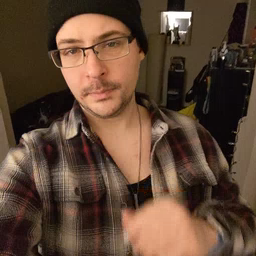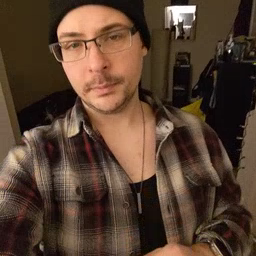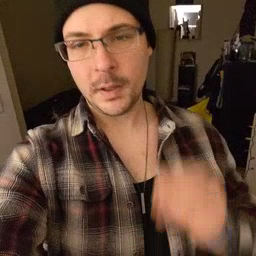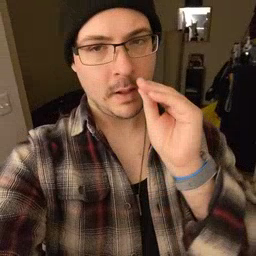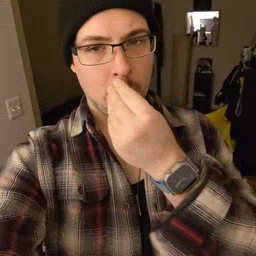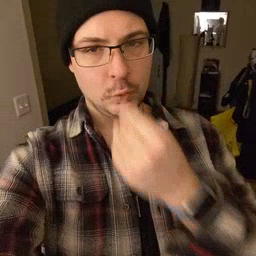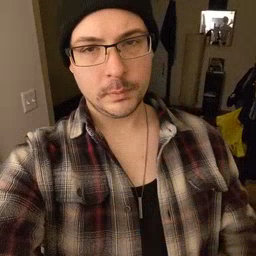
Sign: flower